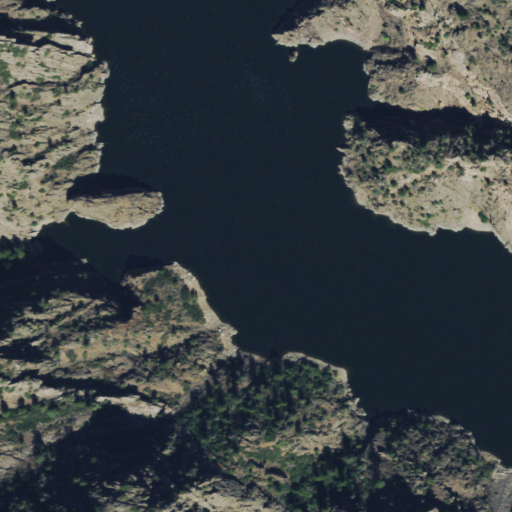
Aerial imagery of valley in Colorado named Pool Gulch containing open water, evergreen forest, shrub, grassland, herbaceous wetlands, and deciduous forest